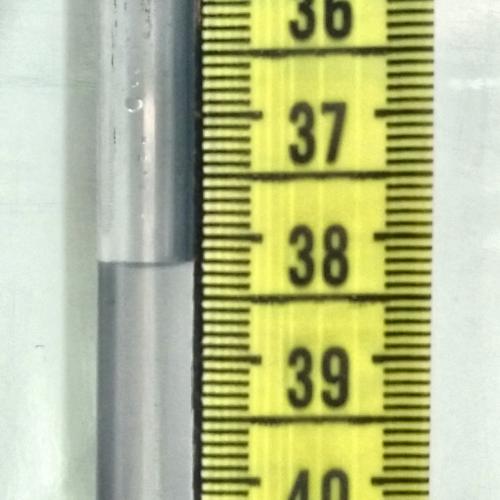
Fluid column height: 38.2 cm